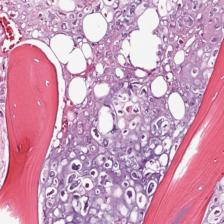
Label: Viable